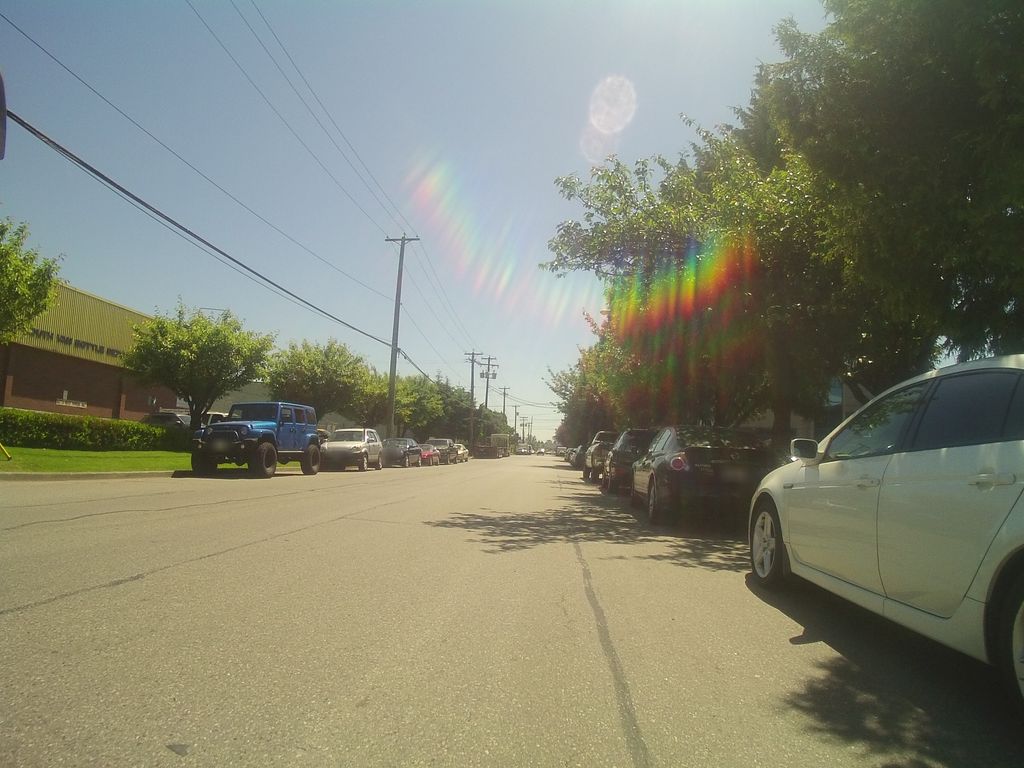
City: vancouver